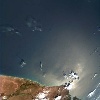
Label: water